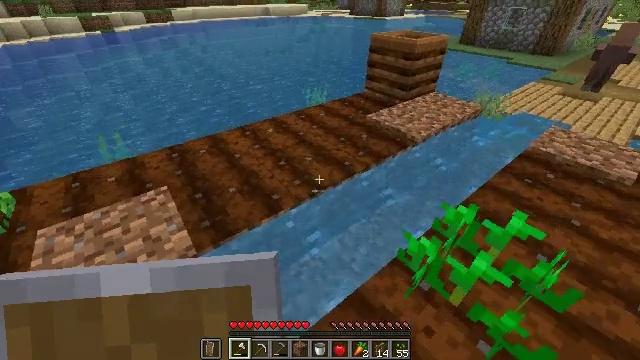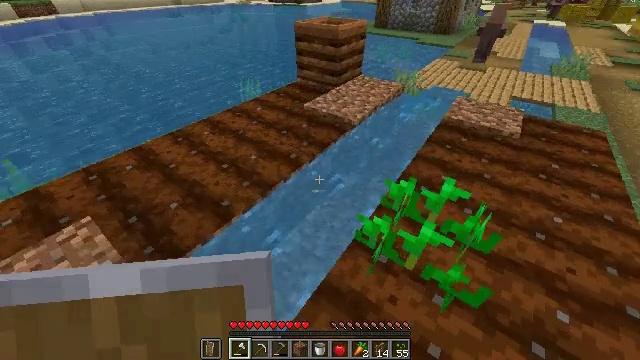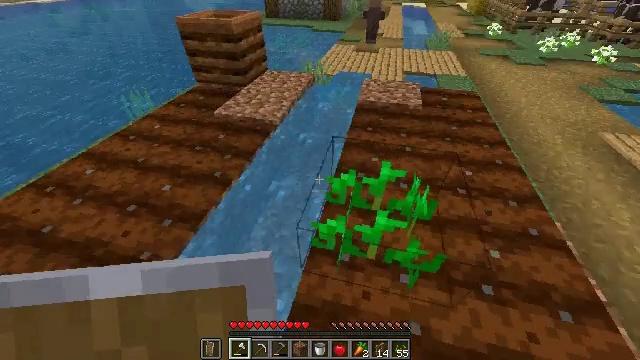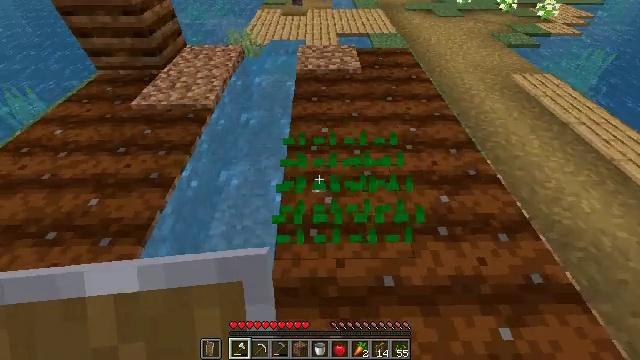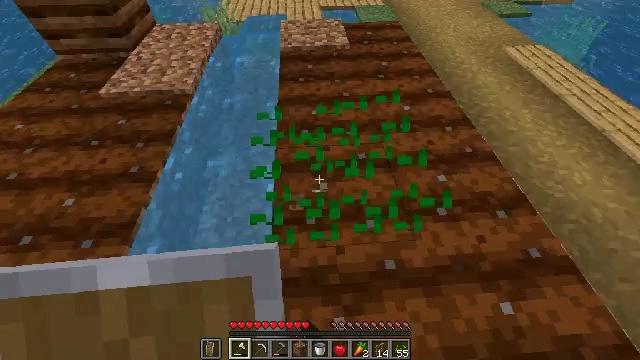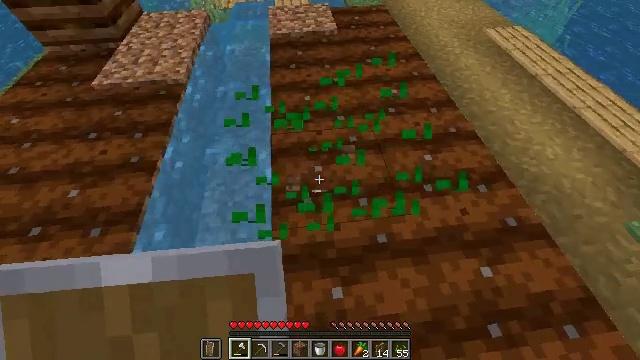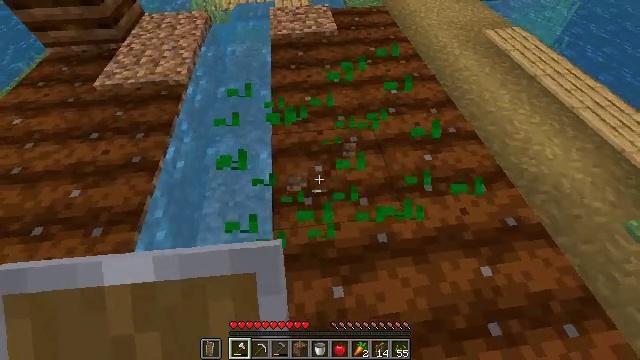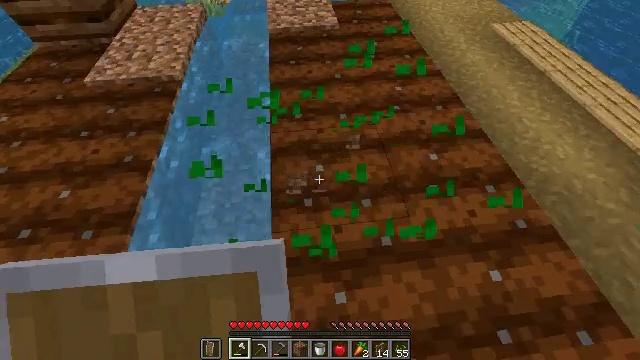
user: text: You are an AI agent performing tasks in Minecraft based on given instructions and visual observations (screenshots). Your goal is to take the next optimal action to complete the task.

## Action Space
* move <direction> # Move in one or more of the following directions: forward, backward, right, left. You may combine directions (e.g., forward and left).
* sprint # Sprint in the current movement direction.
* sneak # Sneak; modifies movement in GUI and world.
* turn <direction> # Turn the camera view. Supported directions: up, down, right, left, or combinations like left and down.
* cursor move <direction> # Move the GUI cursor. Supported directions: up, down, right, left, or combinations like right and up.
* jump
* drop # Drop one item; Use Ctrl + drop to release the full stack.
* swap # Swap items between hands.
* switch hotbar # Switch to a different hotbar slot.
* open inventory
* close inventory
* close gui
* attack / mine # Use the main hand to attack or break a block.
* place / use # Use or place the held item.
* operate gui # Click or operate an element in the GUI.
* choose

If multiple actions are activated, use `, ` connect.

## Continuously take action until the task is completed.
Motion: motion action
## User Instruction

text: Collect wheat crops.
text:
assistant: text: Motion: sprint, turn right and down
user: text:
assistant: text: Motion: turn right and down
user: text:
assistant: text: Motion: turn right and down, attack / mine
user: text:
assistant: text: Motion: turn right and down, attack / mine
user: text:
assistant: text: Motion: turn right and down, attack / mine
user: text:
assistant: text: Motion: attack / mine
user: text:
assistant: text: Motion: no_op
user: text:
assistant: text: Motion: no_op